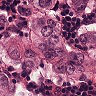
Metastatic tissue present: yes